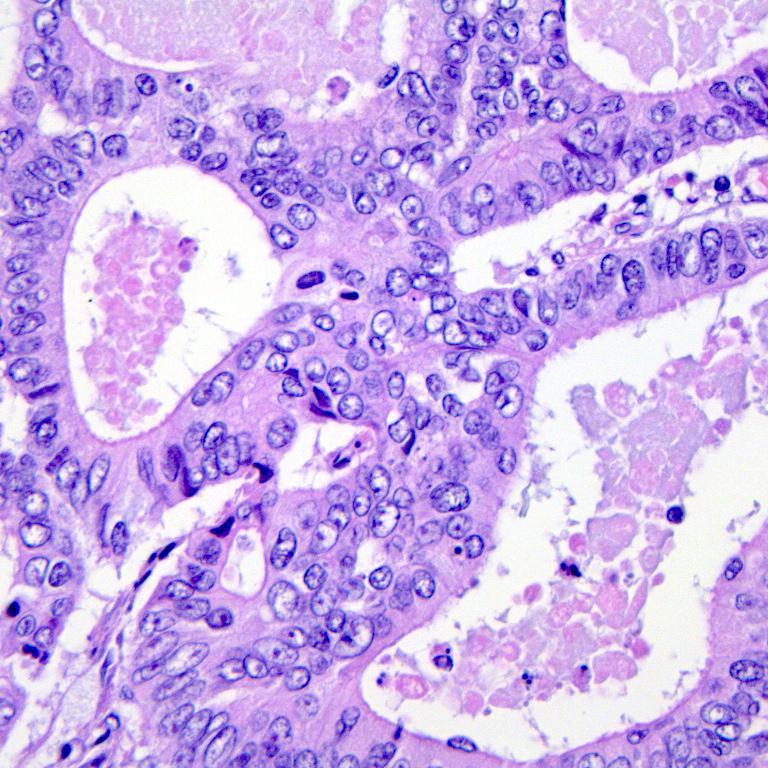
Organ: colon
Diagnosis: adenocarcinomas